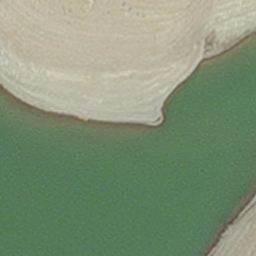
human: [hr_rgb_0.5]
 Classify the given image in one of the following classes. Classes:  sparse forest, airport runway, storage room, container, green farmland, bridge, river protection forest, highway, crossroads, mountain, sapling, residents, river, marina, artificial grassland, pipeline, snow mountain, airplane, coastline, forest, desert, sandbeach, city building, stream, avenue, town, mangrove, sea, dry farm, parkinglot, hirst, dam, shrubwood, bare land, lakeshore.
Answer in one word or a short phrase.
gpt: hirst